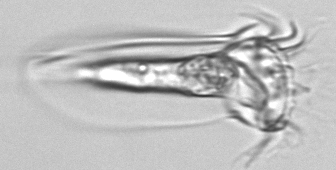
Label: Tintinnina